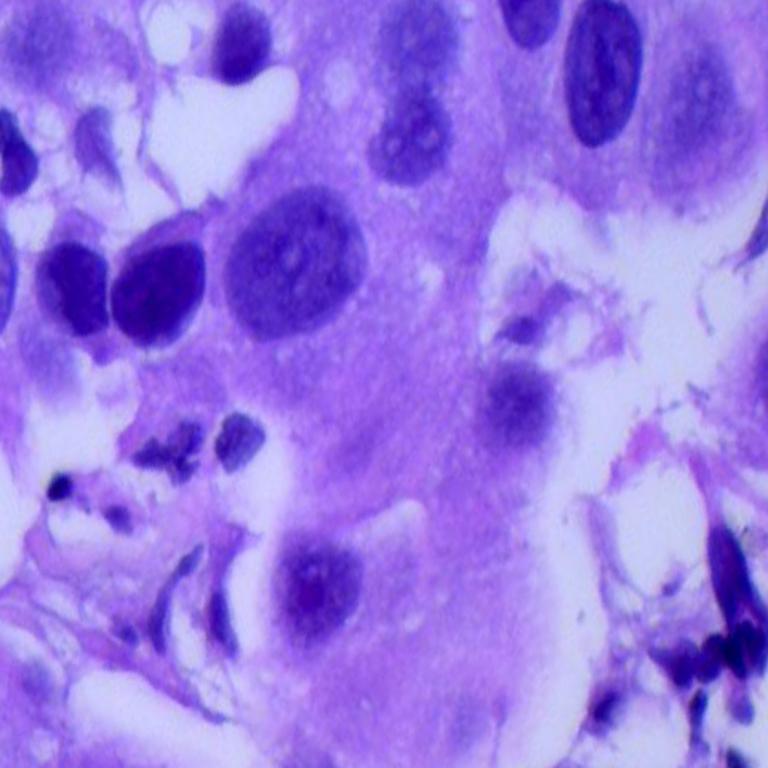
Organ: lung
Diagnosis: adenocarcinomas